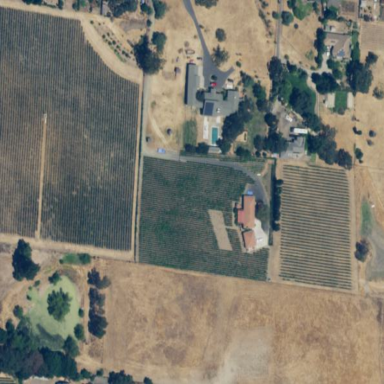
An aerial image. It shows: Vineyard with wine grapes as the main crop.